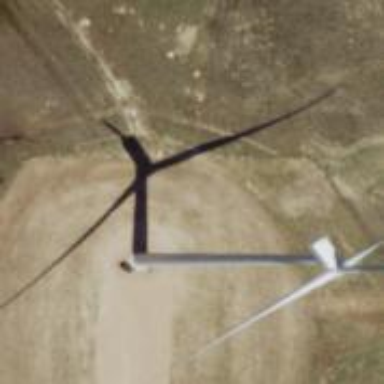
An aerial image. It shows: Wind generator using horizontal axis wind turbines.